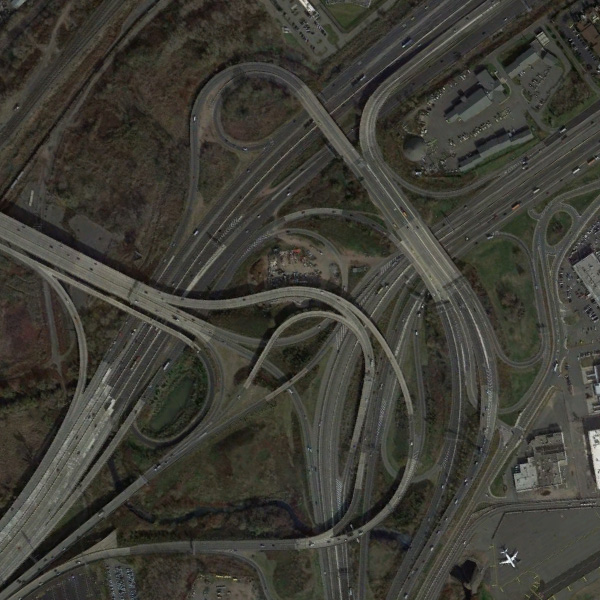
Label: Viaduct